Interaction volume radius: 10 \u00c5
Interaction volume height: 25 \u00c5
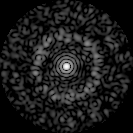
Disorder parameter: 0.8464